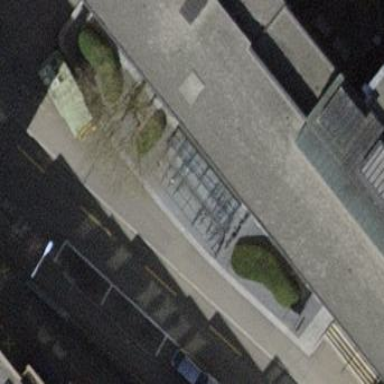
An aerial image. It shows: View of roof of building.